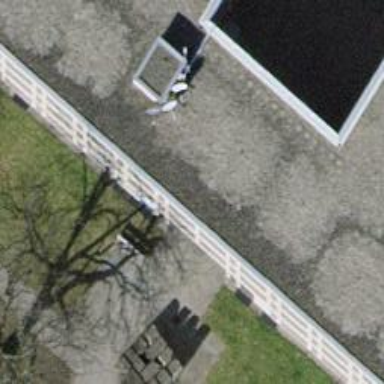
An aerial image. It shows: Brown bench in the vicinity.